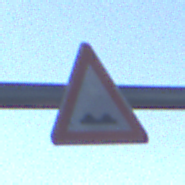
Verkehrszeichen: UnebeneFahrbahn
Umgebung: Outdoor, Nature
Tageszeit: MorningAfternoon
Wetter: Clear
Licht: Natural
Jahreszeit: NotSpecified
Kontrast: HighContrast